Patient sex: M
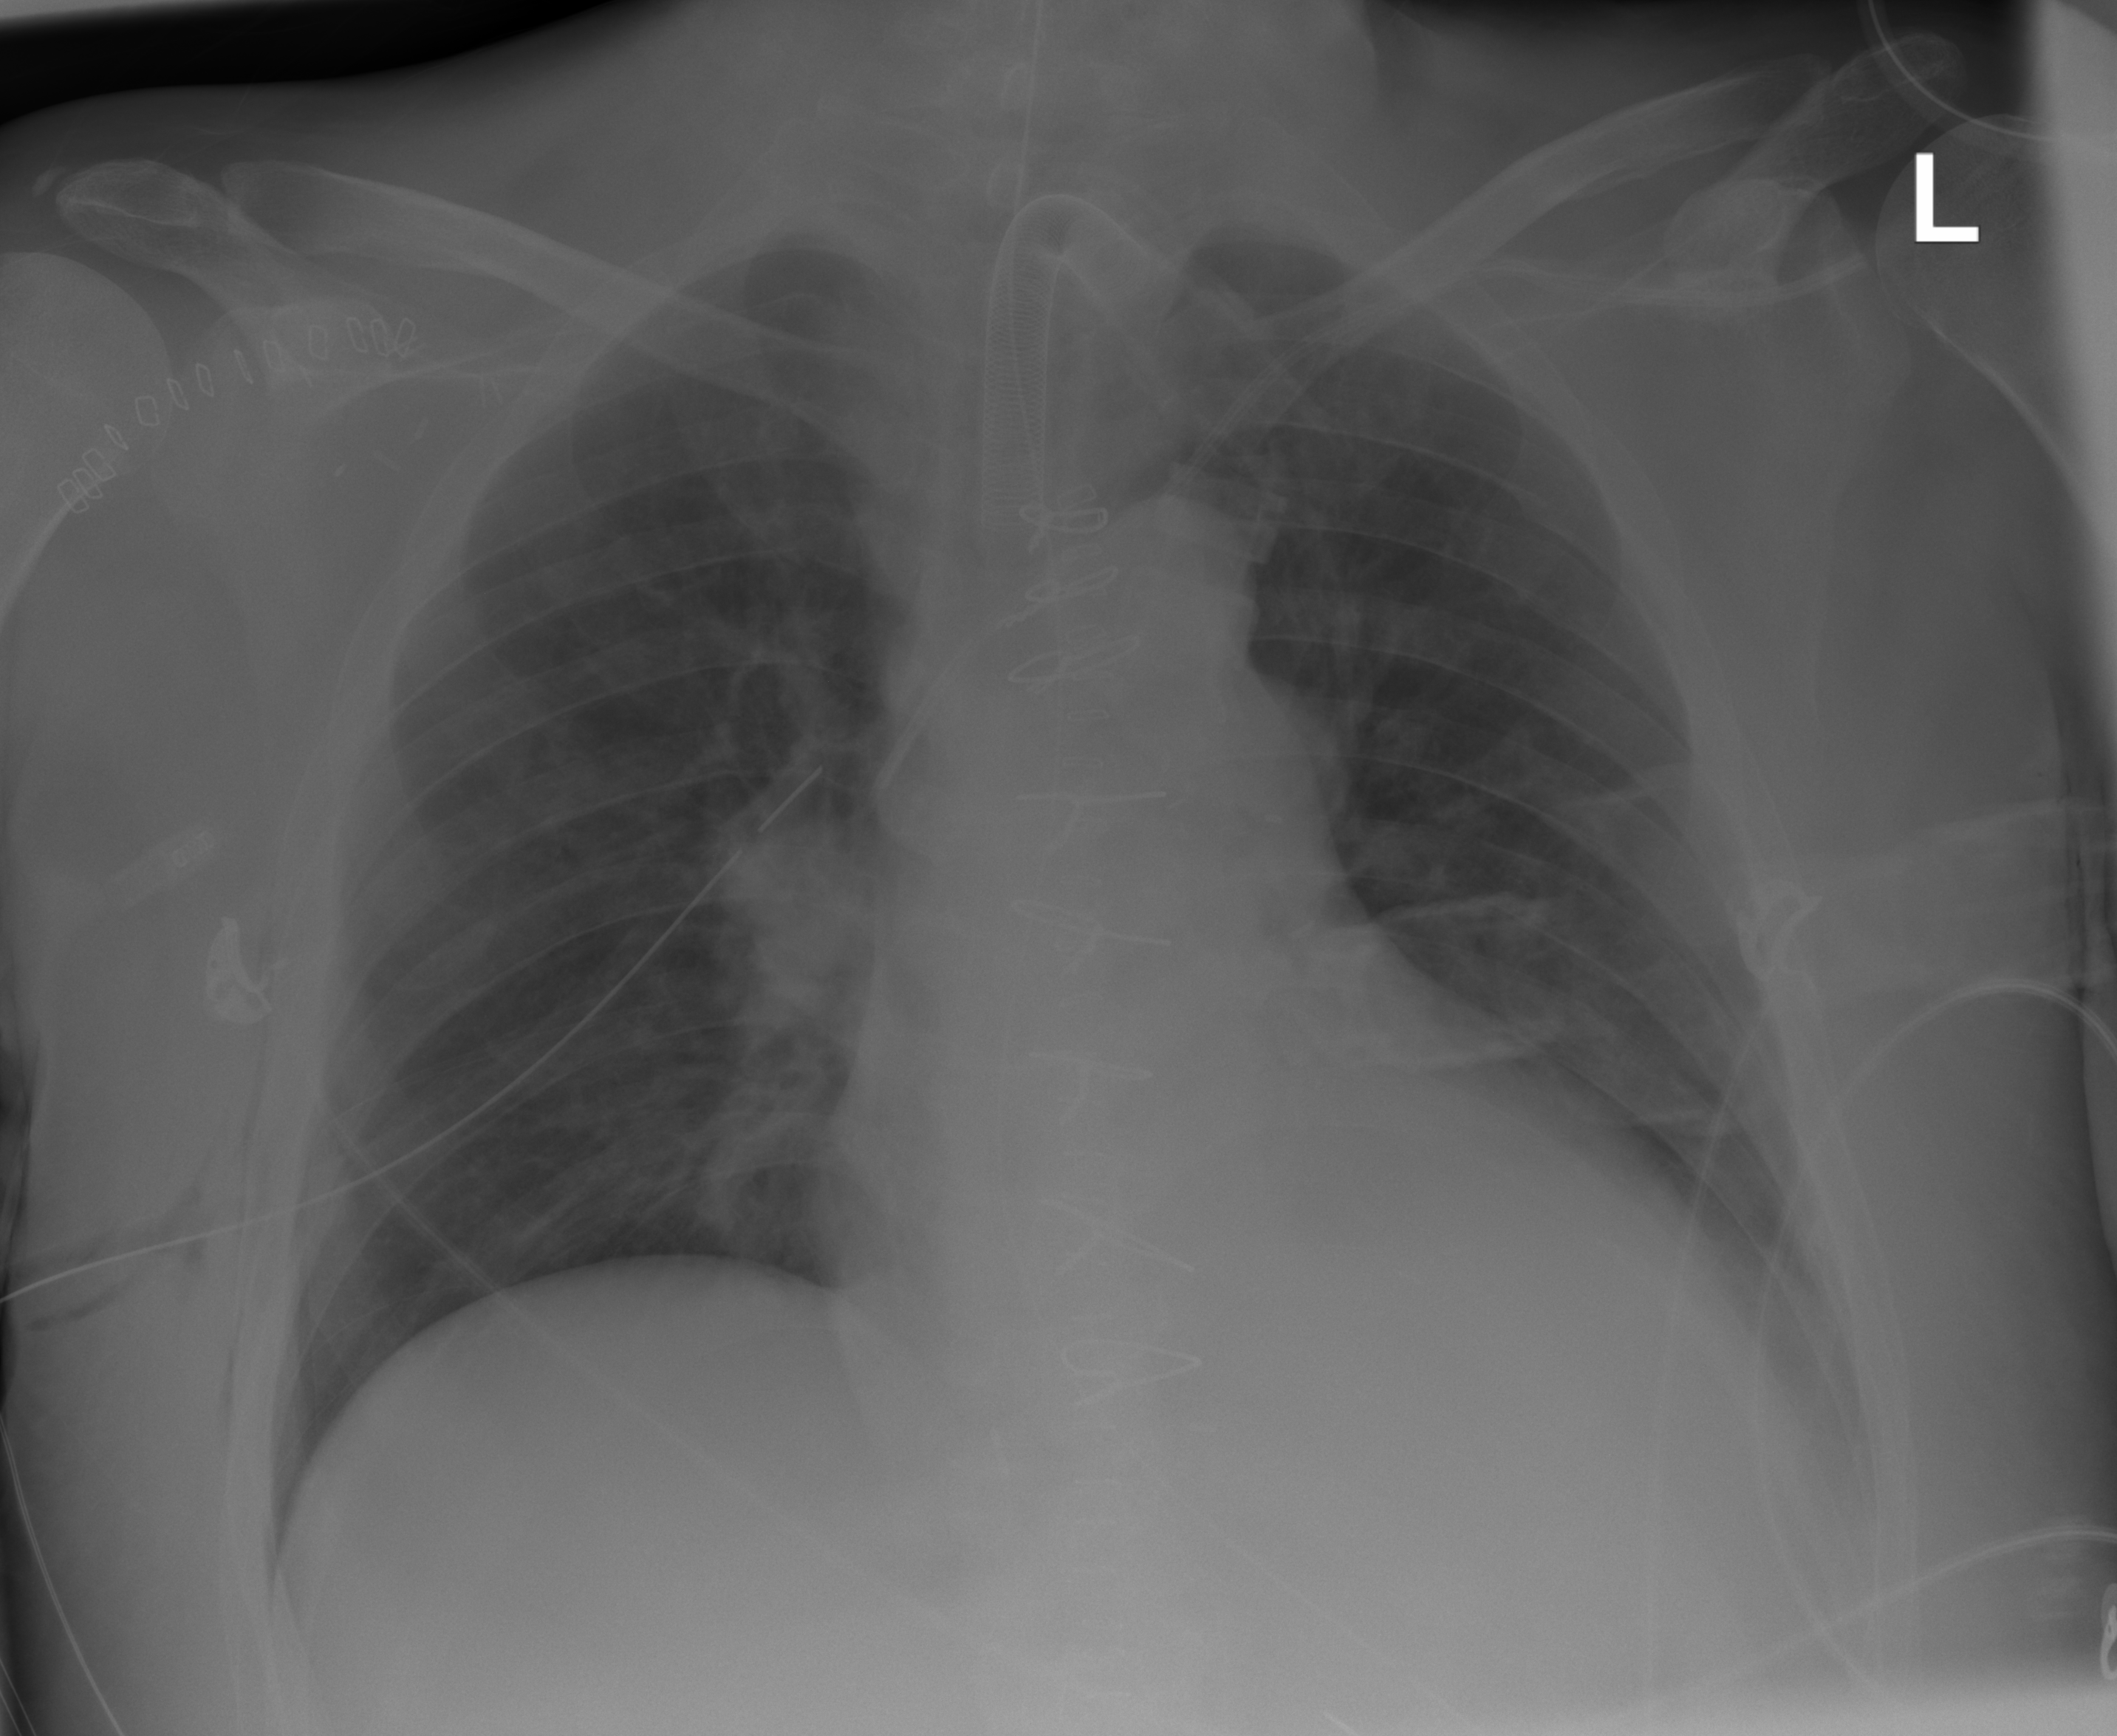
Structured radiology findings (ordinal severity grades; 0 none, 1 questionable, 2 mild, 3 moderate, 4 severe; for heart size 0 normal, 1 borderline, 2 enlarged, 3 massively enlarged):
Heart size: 2
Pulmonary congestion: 2
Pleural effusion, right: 0
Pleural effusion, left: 2
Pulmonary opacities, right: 0
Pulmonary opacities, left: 0
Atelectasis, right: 0
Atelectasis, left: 0